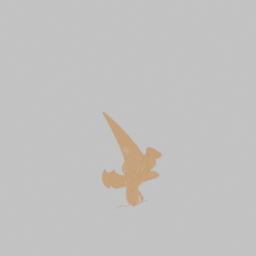
Label: animals